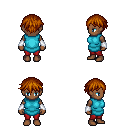
a pixel art fantasy rpg character, female body template, human, dark skin, teal tunic, red pants, brunette short bangs hairstyle, white cloth bracers, four views (front, back, left, right), 2x2 character sprite sheet, small pixel art, hard edges, no anti-aliasing